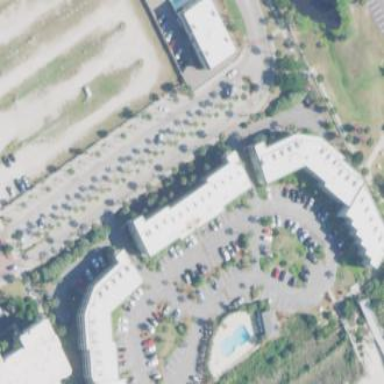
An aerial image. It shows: Condominium building.